Field crop: tomato
Growth stage: 2
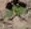
Species: solanum